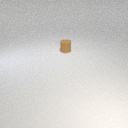
small brown rubber cylinder